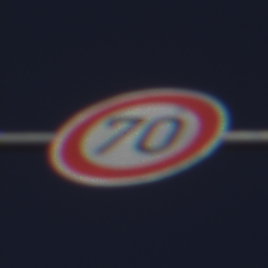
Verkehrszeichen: Geschwindigkeit70
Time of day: MorningAfternoon
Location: Outdoor (Nature)
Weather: PartlyCloudy
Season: NotSpecified
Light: Natural